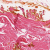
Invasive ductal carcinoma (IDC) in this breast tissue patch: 0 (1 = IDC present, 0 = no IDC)